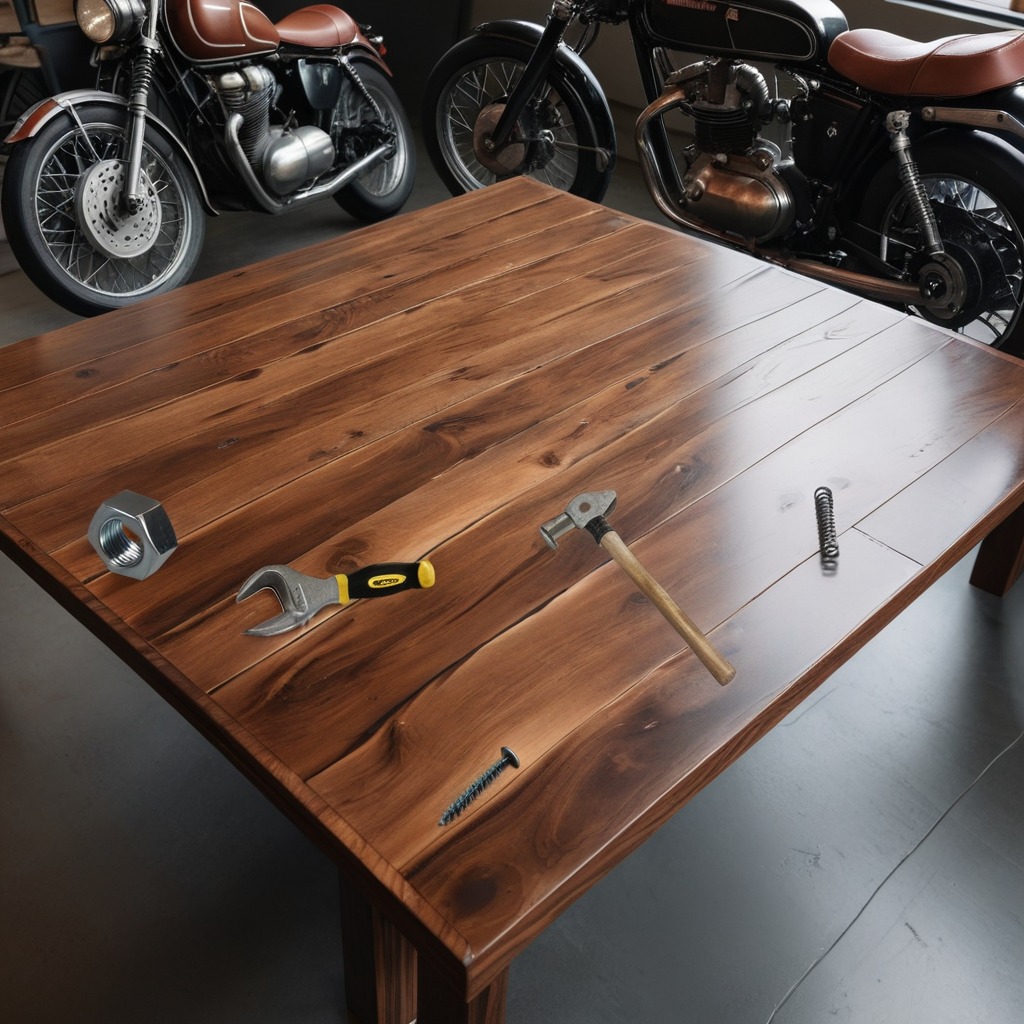
A hammer, a metal machine screw, a coiled metal spring, a metal nut, and a wrench are lying on an oil-spilled wooden table in a vintage motorcycle garage.